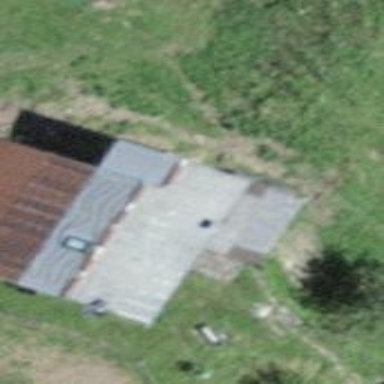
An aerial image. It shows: Cabin.